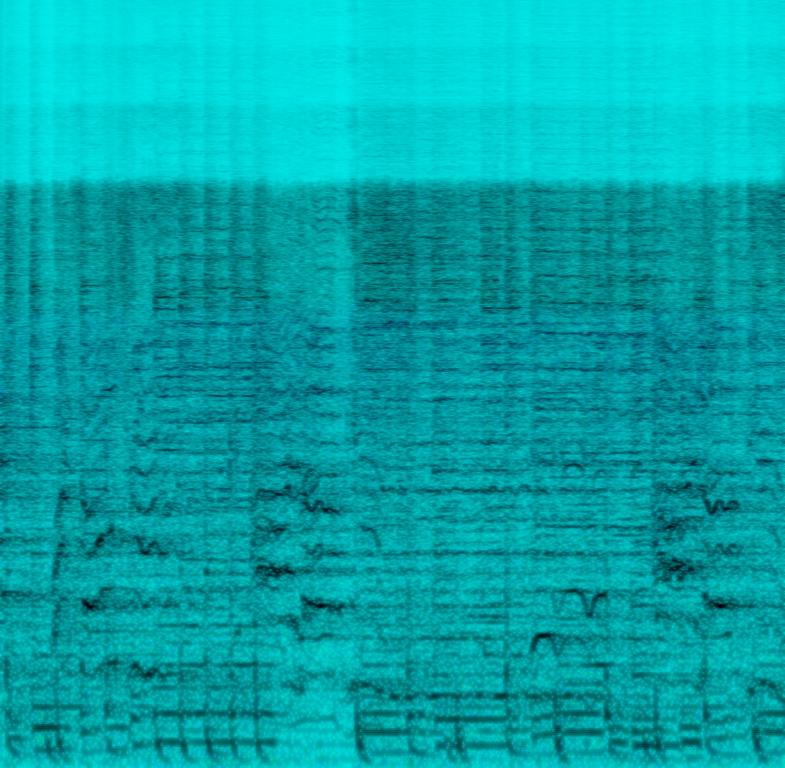
This soul funk song features a female voice singing the main melody using vocals. This is accompanied by female voices singing backing vocals. The percussion plays a simple beat in common time. The bass plays a funky bassline. The trumpet plays a repetitive fill in the background. Due to the low quality of audio, other instruments are not audible. This song is a classic disco song and can be played in a disco.